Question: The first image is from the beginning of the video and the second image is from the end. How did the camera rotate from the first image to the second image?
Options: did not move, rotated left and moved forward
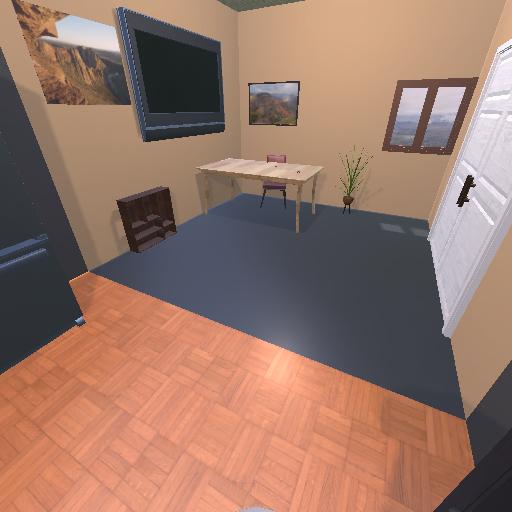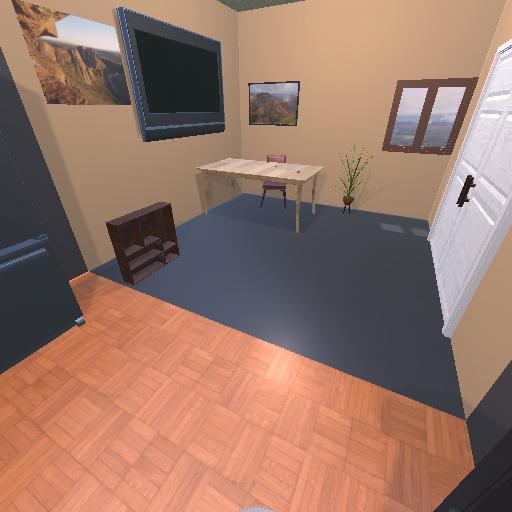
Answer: did not move